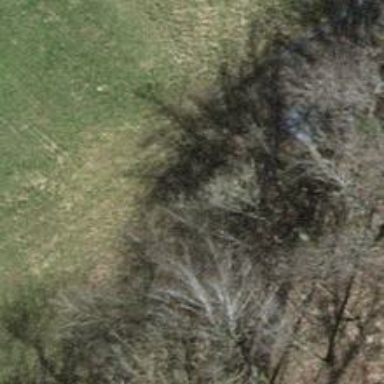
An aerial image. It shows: Grassy path.